Field crop: tomato
Growth stage: 2
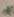
Species: solanum